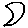
Label: moon